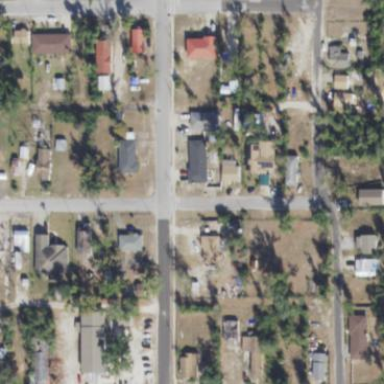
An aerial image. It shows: This residential area consists of single-family homes.